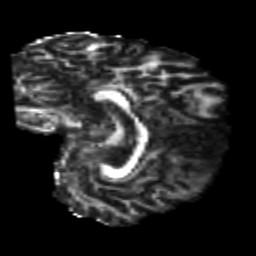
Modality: FA
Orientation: sagittal
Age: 24
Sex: male
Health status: healthy
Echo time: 0.074 s